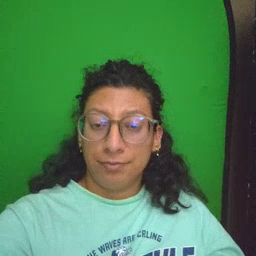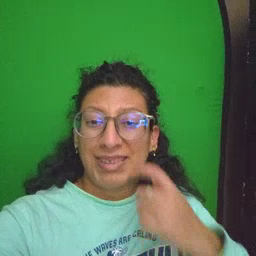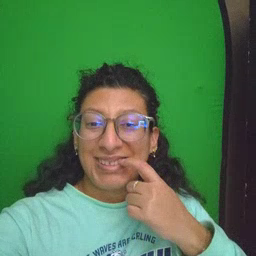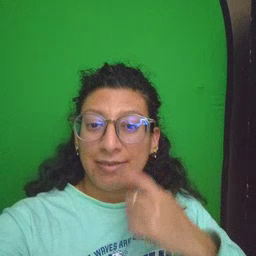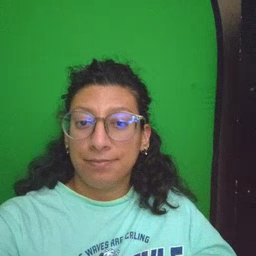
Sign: tooth